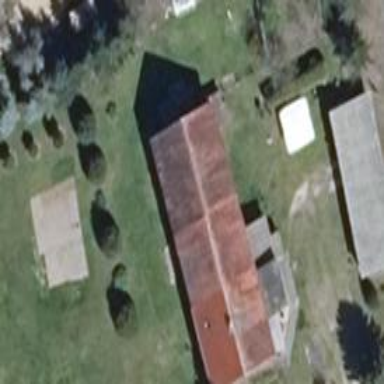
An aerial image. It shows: Gabled building with roof oriented along its structure.